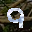
Label: 9